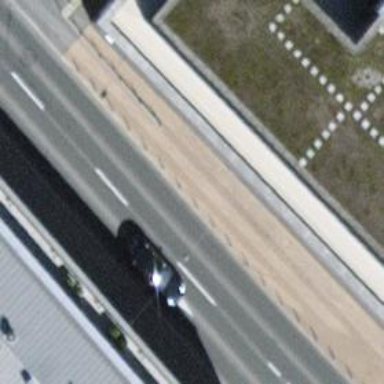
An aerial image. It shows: Bollard barrier.